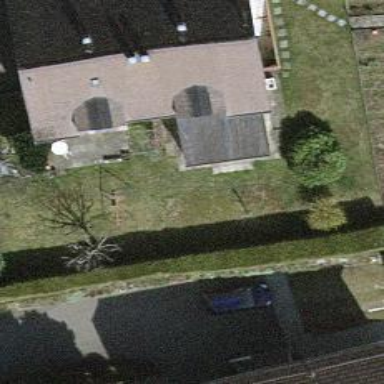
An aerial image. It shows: Simple house.